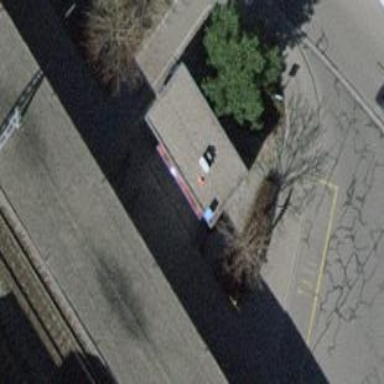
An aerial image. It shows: Retail building housing kiosk.